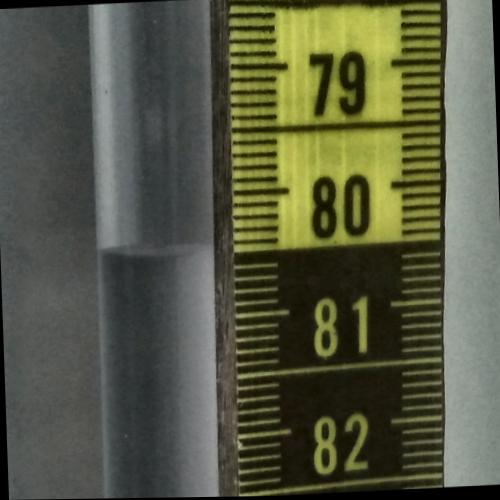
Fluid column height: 80.4 cm